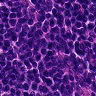
Metastatic tissue present: no